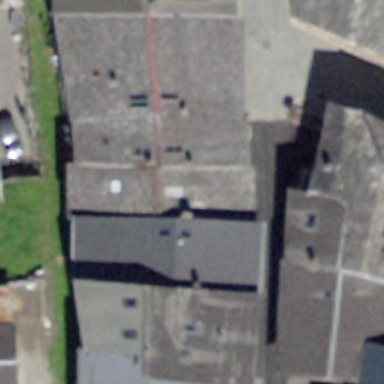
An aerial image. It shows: Terrace building.